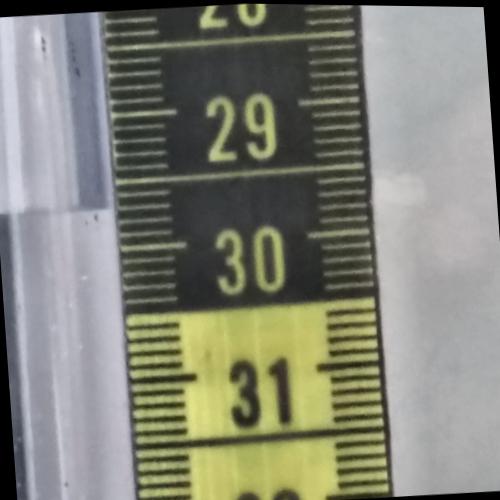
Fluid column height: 29.7 cm